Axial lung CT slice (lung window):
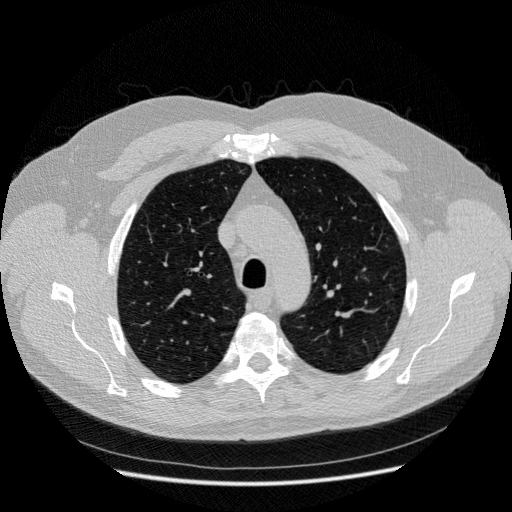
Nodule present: no